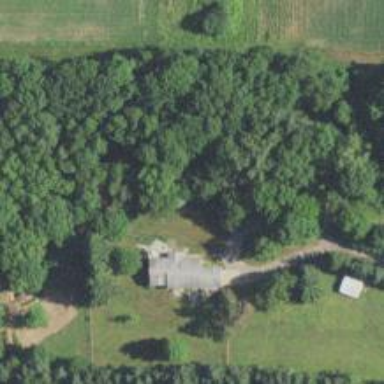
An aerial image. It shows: Driveway leading to service road.